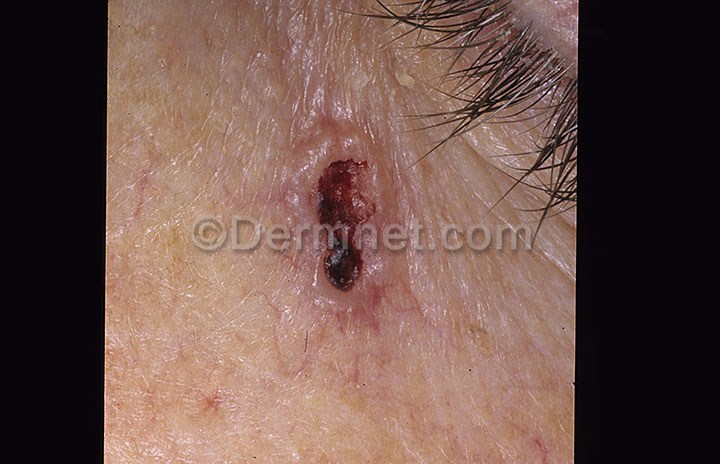
Disease: Actinic Keratosis Basal Cell Carcinoma and other Malignant Lesions